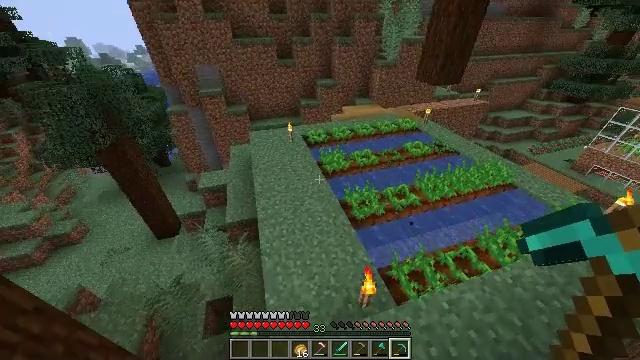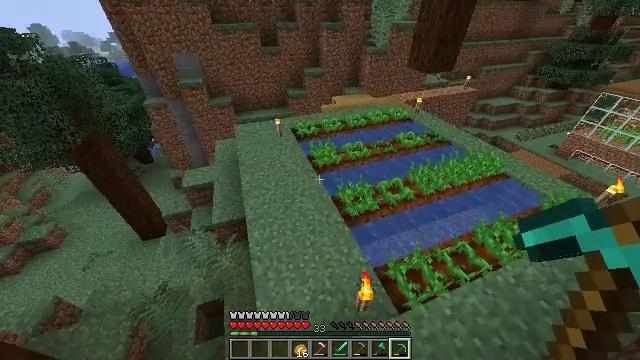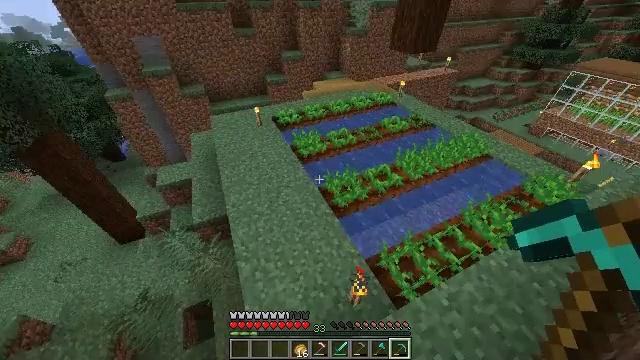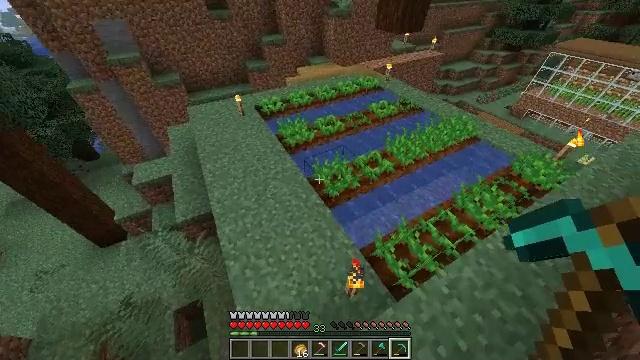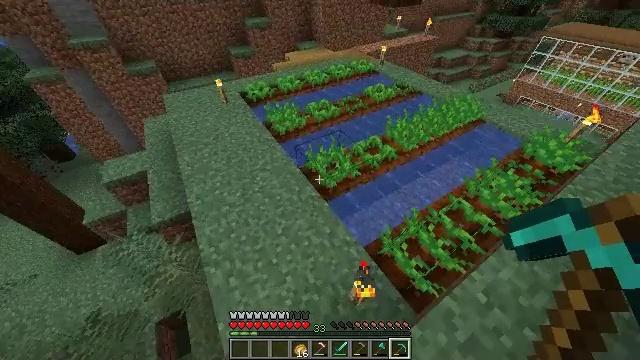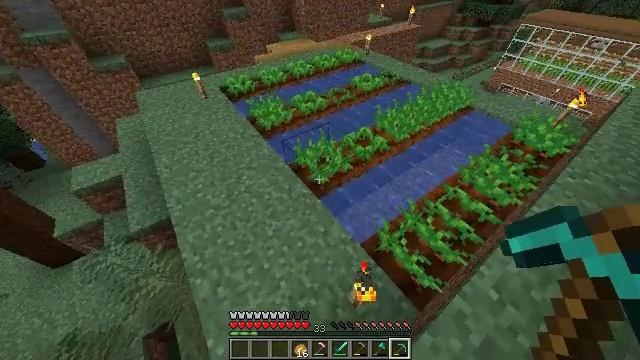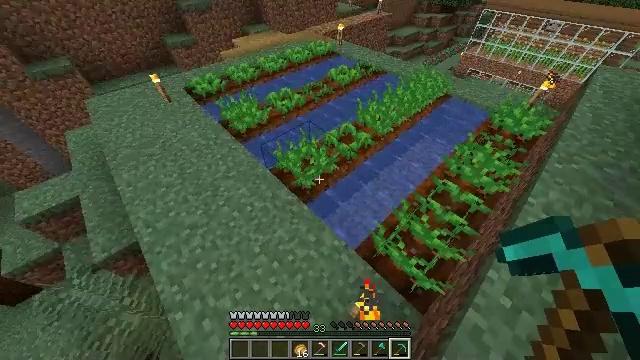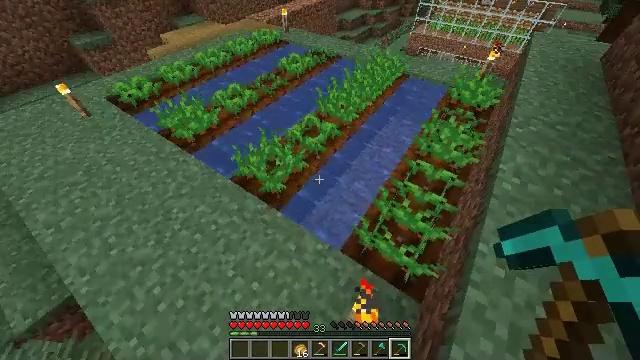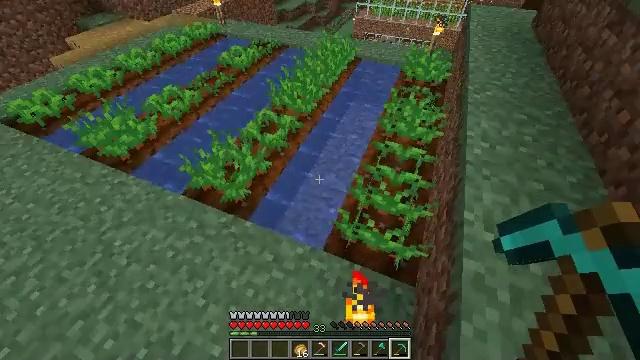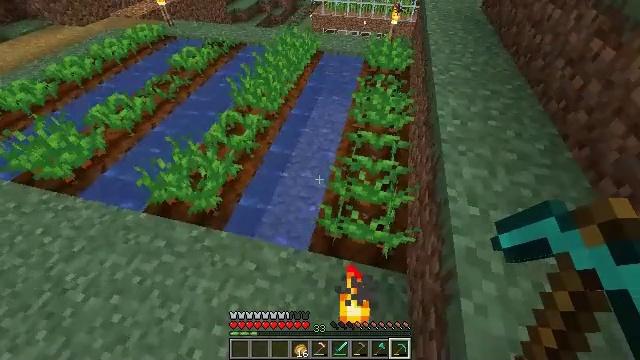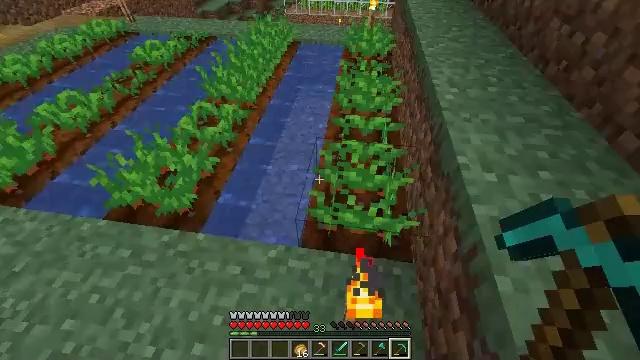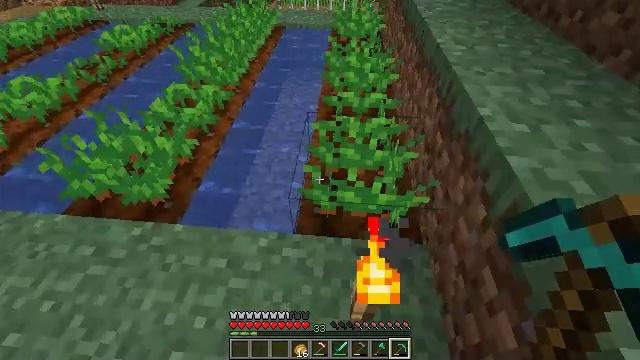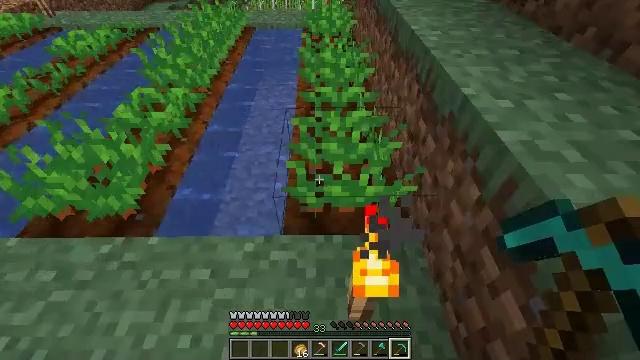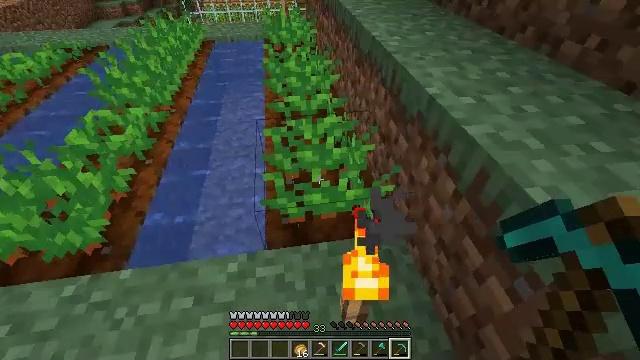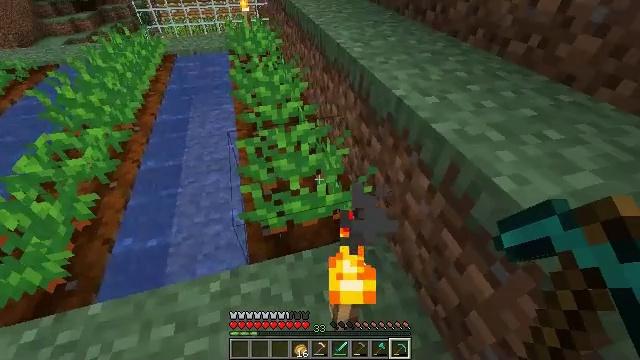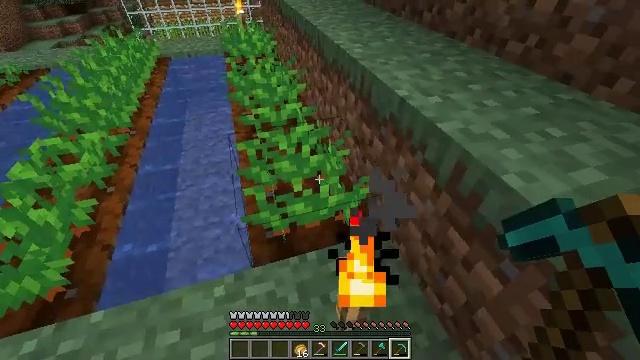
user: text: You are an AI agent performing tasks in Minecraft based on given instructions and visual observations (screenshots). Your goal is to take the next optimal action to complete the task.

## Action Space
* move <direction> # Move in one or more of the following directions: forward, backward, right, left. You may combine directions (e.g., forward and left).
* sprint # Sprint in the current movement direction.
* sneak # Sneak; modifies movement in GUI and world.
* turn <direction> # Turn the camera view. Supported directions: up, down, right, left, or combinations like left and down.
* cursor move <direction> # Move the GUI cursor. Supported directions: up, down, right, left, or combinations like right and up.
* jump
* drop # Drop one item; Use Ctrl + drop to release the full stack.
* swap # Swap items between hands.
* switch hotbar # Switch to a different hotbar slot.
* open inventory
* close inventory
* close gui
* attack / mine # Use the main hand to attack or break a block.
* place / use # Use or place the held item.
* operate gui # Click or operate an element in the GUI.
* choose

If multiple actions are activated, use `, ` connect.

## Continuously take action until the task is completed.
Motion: motion action
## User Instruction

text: Mine the fully grown carrots.
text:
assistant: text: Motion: move forward, turn right and down
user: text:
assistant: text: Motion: move forward, turn right and down
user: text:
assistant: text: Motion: move forward, turn right and down
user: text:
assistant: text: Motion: move forward, turn right and down
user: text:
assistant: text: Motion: move forward, turn right and down
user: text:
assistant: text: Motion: turn right and down
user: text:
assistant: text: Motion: turn right
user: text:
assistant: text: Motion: turn right
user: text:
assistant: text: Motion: turn right
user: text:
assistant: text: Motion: turn right and up
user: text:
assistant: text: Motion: turn right
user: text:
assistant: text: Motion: turn right
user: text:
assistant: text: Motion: turn right and up
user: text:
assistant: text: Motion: turn right and up
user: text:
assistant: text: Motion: move left, turn right
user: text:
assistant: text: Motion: move left
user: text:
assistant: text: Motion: turn right
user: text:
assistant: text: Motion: turn right
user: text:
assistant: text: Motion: turn right
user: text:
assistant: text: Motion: no_op
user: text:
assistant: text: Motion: no_op
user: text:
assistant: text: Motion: turn right
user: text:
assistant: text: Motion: no_op
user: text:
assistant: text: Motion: no_op
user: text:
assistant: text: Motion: no_op
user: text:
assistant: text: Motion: no_op
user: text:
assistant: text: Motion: move left, turn left
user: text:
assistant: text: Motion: move left, turn up
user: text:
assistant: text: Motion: move left, turn right
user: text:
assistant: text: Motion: move left, turn right